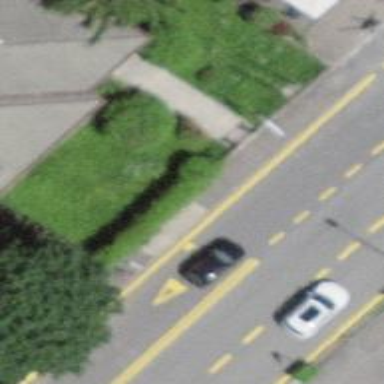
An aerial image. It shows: Raised kerb.